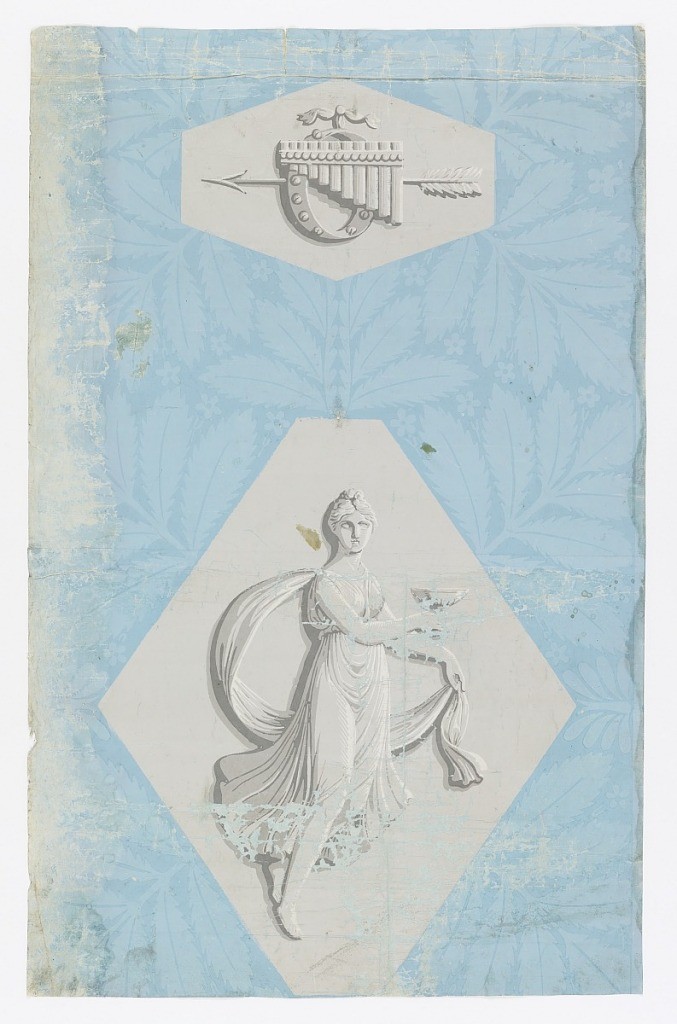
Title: Sidewall
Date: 1815–30
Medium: Block-printed on joined sheets of handmade paper
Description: A set of pipes, a tambourine, and an arrow centered in a horizontal hexagon shape. Centered in a vertical hexagon shape below is a figure, probably Thyiades, one of Bacchus's female companions.  Figure wears a long, wavy robe while dancing and holding a cup.  Hexagon shapes and images printed in shades of gray and white on a two-toned blue background of floral and leaf motifs.